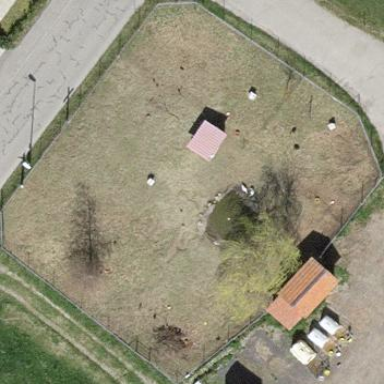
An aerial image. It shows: Fence surrounding meadow.